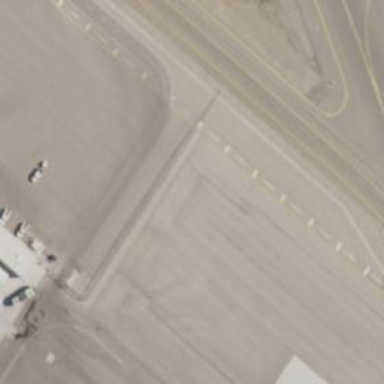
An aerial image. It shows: Image showing helipad at airport.